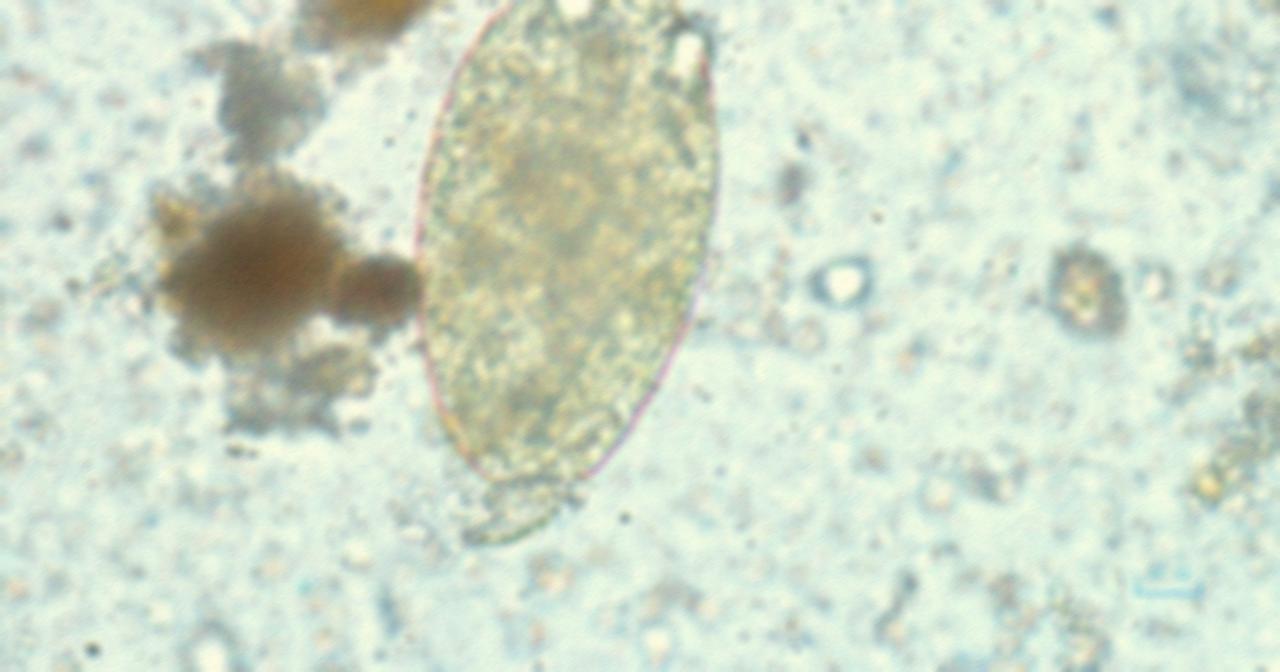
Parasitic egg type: Fasciolopsis buski